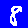
Digit: 8